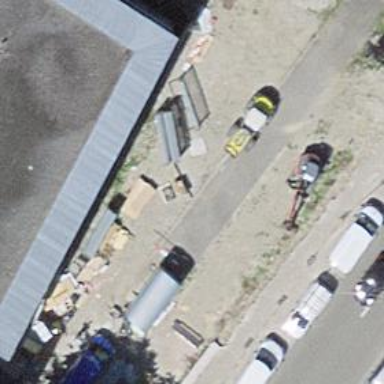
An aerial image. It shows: Bicycle parking facility.